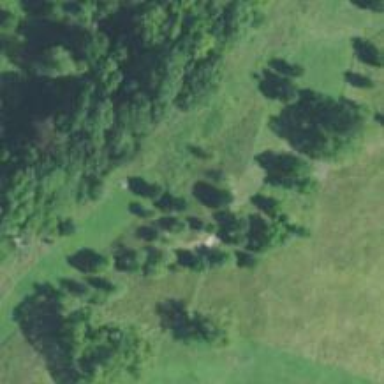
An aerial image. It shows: Disc golf course designed for leisure and sport.